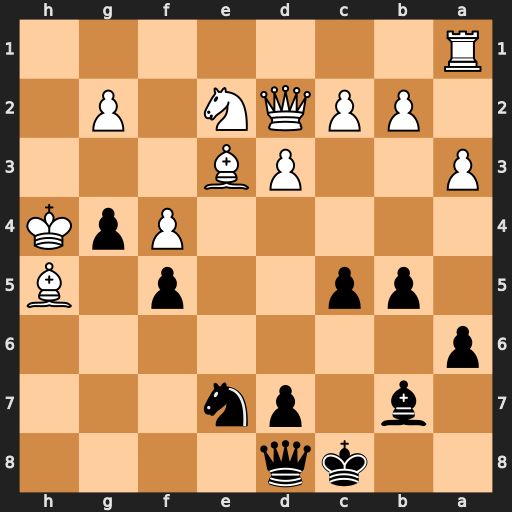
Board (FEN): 2kq4/1b1pn3/p7/1pp2p1B/5PpK/P2PB3/1PPQN1P1/R7
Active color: b
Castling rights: -
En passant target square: -
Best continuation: Ng6+ Kg3 Qh4#